Question: I am trying to offset a button and have its location be so that it appears to hang over other elements. What I am looking for can be seen in this image... notice the image button, which is id ibLoginButton in my xml, where the red arrow is pointing:

Here is the xml for my layout, but I do not know how to make ibLoginButton have that effect. Do I need to do this programmatically? If so, how?
'''
<?xml version="1.0" encoding="utf-8"?>
<LinearLayout xmlns:android="http://schemas.android.com/apk/res/android"
android:id="@+id/db1_root"
android:orientation="vertical"
android:layout_width="fill_parent"
android:layout_height="fill_parent">
<RelativeLayout
style="@style/TitleBar"
android:layout_height="54dp">
<ImageView
android:id="@+id/ivLoginPicture"
android:contentDescription="@string/description_logo"
android:src="@drawable/MDSLogoForLoginTrans"
android:background="#ffffffff"
android:layout_width="32dp"
android:layout_height="44dp"
android:layout_gravity="center_vertical"
android:layout_marginLeft="5dp"
android:layout_marginRight="5dp"
android:layout_centerVertical="true" />
<TextView
android:id="@+id/tvLoginName"
android:text="Dr. Dentist"
android:textAppearance="?android:attr/textAppearanceMedium"
android:layout_width="230.5dp"
android:layout_height="wrap_content"
android:layout_toRightOf="@+id/ivLoginPicture"
android:layout_centerVertical="true" />
<ImageButton
android:id="@+id/ibLogout"
android:src="@drawable/logoutButton"
android:layout_width="80dp"
android:layout_height="38dp"
android:layout_gravity="center_vertical"
android:layout_alignParentRight="true"
android:layout_centerVertical="true"
android:scaleType="fitXY"
android:paddingTop="0dp"
android:paddingRight="0dp"
android:paddingBottom="0dp"
android:paddingLeft="0dp" />
<ImageButton
android:src="@android:drawable/ic_menu_gallery"
android:layout_width="50dp"
android:layout_height="50dp"
android:id="@+id/ibLoginButton"
android:layout_centerVertical="true"
android:layout_centerHorizontal="true" />
</RelativeLayout>
<LinearLayout
android:id="@+id/HomePage"
android:layout_weight="1"
android:background="@drawable/home_background"
android:layout_width="fill_parent"
android:layout_height="fill_parent">
<GridView
android:id="@+id/Grid"
android:layout_width="fill_parent"
android:layout_height="fill_parent"
android:columnWidth="90dp"
android:numColumns="auto_fit"
android:listSelector="@android:color/transparent"
android:verticalSpacing="10dp"
android:horizontalSpacing="10dp"
android:stretchMode="columnWidth"
android:gravity="center"
android:scrollbars="vertical" />
</LinearLayout>
<WebView
android:layout_width="fill_parent"
android:layout_height="100dip"
android:layout_alignParentBottom="true"
android:background="@drawable/gradientNews"
android:id="@+id/webView1" />
</LinearLayout>
'''
Anyone with knowledge of Android Layouts please shed some light!!! I am stumped.
Thanks for the help.
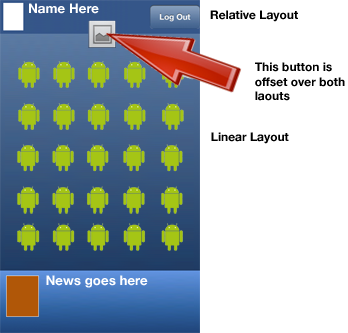
Answer: Couple changes that need to be made
- 'LinearLayout''RelativeLayout'- 'ibLoginButton''RelativeLayout'- 'ibLoginButton''RelativeLayout'
Full example code that will give you what you want (looks good in Eclipse's Graphical Layout preview).
'''
<?xml version="1.0" encoding="utf-8"?>
<RelativeLayout xmlns:android="http://schemas.android.com/apk/res/android"
android:id="@+id/db1_root"
android:layout_width="fill_parent"
android:layout_height="fill_parent">
<RelativeLayout
style="@style/TitleBar"
android:id="@+id/first_relative"
android:layout_width="wrap_content"
android:layout_height="54dp" >
<ImageView
android:id="@+id/ivLoginPicture"
android:contentDescription="@string/description_logo"
android:src="@drawable/MDSLogoForLoginTrans"
android:background="#ffffffff"
android:layout_width="32dp"
android:layout_height="44dp"
android:layout_gravity="center_vertical"
android:layout_marginLeft="5dp"
android:layout_marginRight="5dp"
android:layout_centerVertical="true" />
<ImageButton
android:id="@+id/ibLogout"
android:src="@drawable/logoutButton"
android:layout_width="80dp"
android:layout_height="38dp"
android:layout_gravity="center_vertical"
android:layout_alignParentRight="true"
android:layout_centerVertical="true"
android:scaleType="fitXY"
android:paddingTop="0dp"
android:paddingRight="0dp"
android:paddingBottom="0dp"
android:paddingLeft="0dp" />
<TextView
android:id="@+id/tvLoginName"
android:layout_width="230.5dp"
android:layout_height="wrap_content"
android:layout_centerVertical="true"
android:layout_toLeftOf="@+id/ibLogout"
android:text="Dr. Dentist"
android:textAppearance="?android:attr/textAppearanceMedium" />
</RelativeLayout>
<LinearLayout
android:id="@+id/HomePage"
android:layout_weight="1"
android:background="@drawable/home_background"
android:layout_width="fill_parent"
android:layout_height="fill_parent"
android:layout_below="@id/first_relative">
<GridView
android:id="@+id/Grid"
android:layout_width="fill_parent"
android:layout_height="fill_parent"
android:columnWidth="90dp"
android:gravity="center"
android:horizontalSpacing="10dp"
android:listSelector="@android:color/transparent"
android:numColumns="auto_fit"
android:scrollbars="vertical"
android:stretchMode="columnWidth"
android:verticalSpacing="10dp" >
</GridView>
</LinearLayout>
<WebView
android:layout_width="fill_parent"
android:layout_height="100dip"
android:layout_alignParentBottom="true"
android:background="@drawable/gradientNews"
android:id="@+id/webView1" />
<ImageButton
android:id="@+id/ibLoginButton"
android:layout_width="50dp"
android:layout_height="50dp"
android:layout_alignParentTop="true"
android:layout_centerHorizontal="true"
android:layout_marginTop="22dp"
android:src="@android:drawable/ic_menu_gallery" />
</RelativeLayout>
'''
As an aside, it should be possible to only use a single relative layout. Using the minimal number of containers is best practice for performance reasons.